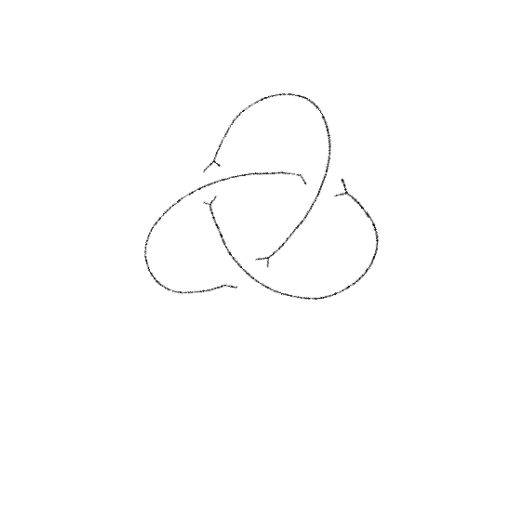
Crossing number: 3